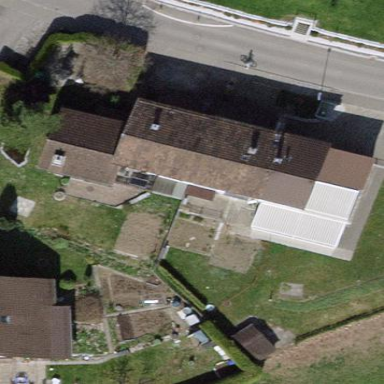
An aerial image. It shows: Semi-detached house with gabled roof.